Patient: sex F, age 43
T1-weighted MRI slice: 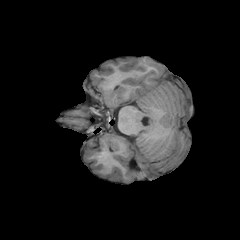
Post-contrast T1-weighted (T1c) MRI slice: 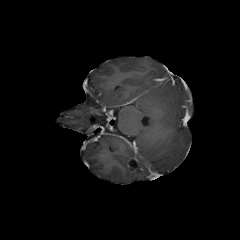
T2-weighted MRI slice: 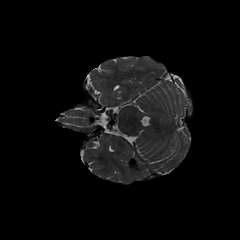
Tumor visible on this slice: yes
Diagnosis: Astrocytoma, IDH-wildtype
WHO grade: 3